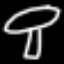
Label: mushroom